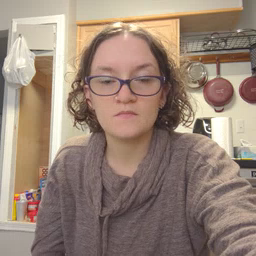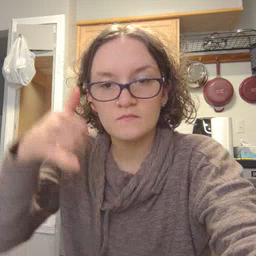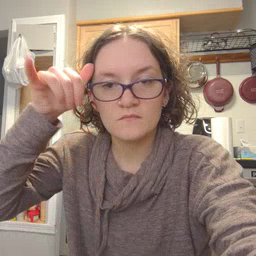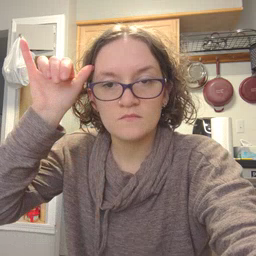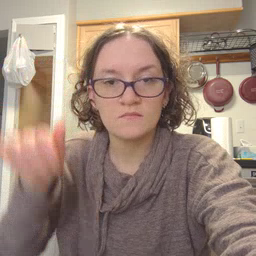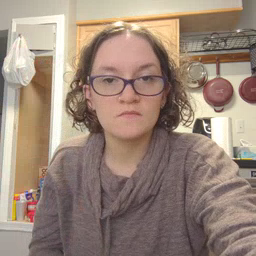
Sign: cow